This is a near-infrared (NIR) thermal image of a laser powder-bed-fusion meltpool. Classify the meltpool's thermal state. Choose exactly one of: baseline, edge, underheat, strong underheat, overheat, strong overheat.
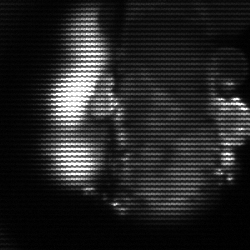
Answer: strong underheat